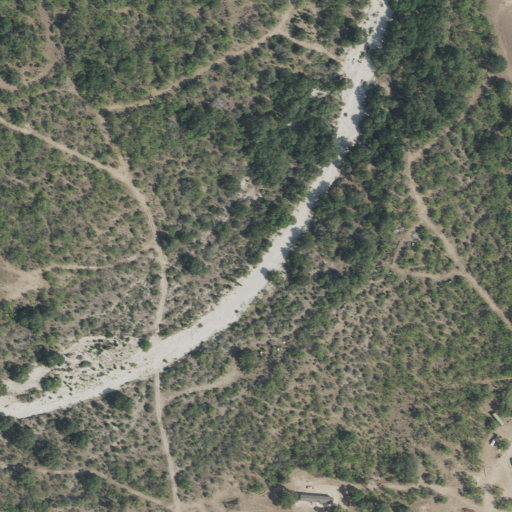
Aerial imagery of valley in Texas named Rough Hollow containing shrub and evergreen forest